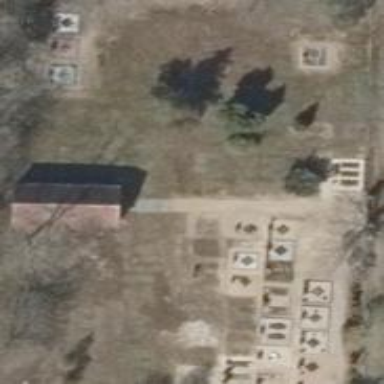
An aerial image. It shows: Cemetery.